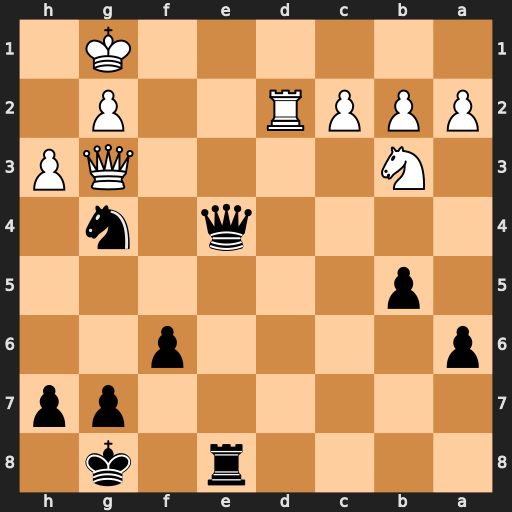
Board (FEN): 4r1k1/6pp/p4p2/1p6/4q1n1/1N4QP/PPPR2P1/6K1
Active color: b
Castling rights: -
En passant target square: -
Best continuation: Qe1+ Qxe1 Rxe1#